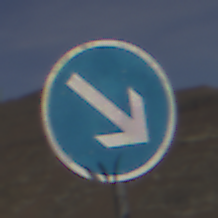
Verkehrszeichen: VorgeschriebeneVorbeifahrtRechts
Umgebung: Outdoor, Nature
Tageszeit: Midday
Wetter: Clear
Licht: Natural
Jahreszeit: NotSpecified
Kontrast: HighContrast